Question: I am writing in C++ for a low-spec device (~3MB RAM, ~70MHz CPU) and I am wondering which will run more efficiently (And by how much). This is a simplified segment of code that will run 120-600 times a second:
'''
void checkCollisions(int x, int y)
{
int p1x = x, p1y = y+2;
int p2x = x, p2y = y+3;
int p3x = x+3, p3y = y+3;
// And so on...
if (wallAt(p1x-1, p1y) || wallAt(p2x-1, p2y))
setCollision(LEFT, true);
if (wallAt(p1x, p1y) || wallAt(p4x, p4y) || wallAt(p5x, p5y))
inGround = true;
else
inGround = false;
// And so on...
}
'''
Or replacing the integers with their definitions:
'''
void checkCollisionsAlt(int x, int y)
{
if (wallAt(x-1, y+2) || wallAt(x-1, y+3))
setCollision(LEFT, true);
if (wallAt(x, y+2) || wallAt(x+3, y) || wallAt(x+2, y))
inGround = true;
else
inGround = false;
// And so on...
}
'''
Here's a diagram of the example:

The first one is more understandable, but I would expect uses more memory. How much of a difference does it make?
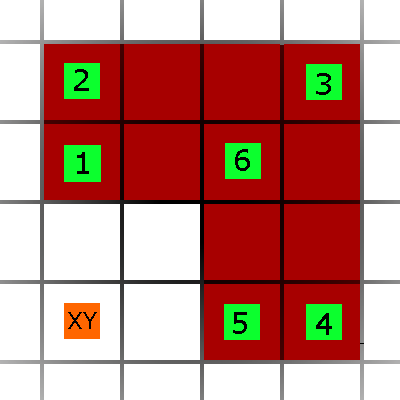
Answer: A few points to think about:
1. If the full version also doesn't have any recursion, you can worry less about the variables(p1x etc.) on the stack.
2. Stack-consumption is ephemeral and shouldn't hit you unless you have pathological code, such as deep recursion with each frame being heavy.
3. Recursion usually is a bad idea with a tight memory budget.
4. The fact that you have them as explicitly named variables, does not mean they will be so at the execution time.
5. Any decent compiler is likely to recognize the life-time of the variables and push them to registers. Please verify this with the compiler optimization level that you are currently using and consider bumping it up, if needed.
Also, what is the expected range of these values of p1x etc. Why not use short int?
Ephemeral nature of the stack memory growth means that your peak heap memory is not impacted. Stack can grow and shrink and depending on the lay out and amount budgeted for stack, you might not have to worry about this at all.
Note: Any and ALL heap allocations need to be carefully vetted. Try implementing a custom allocator, rather than incurring the standard malloc() chunk overheads. Of course, you didn't bring up the heap in the question, but, just a thing to keep in mind.